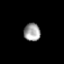
Tissue: prostate
Cell type: Endothelial cells
Senescence score: 0.7484
Nuclear area (px): 293
Mean DAPI intensity: 157.648